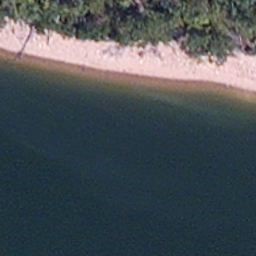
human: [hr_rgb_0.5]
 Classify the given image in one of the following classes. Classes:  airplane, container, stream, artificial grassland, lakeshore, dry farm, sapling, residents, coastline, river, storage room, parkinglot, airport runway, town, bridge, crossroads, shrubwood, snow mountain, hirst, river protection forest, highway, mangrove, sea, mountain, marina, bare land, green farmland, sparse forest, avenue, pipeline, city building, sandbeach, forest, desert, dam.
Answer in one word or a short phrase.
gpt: lakeshore